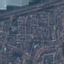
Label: Residential